Aerial crown-view tile of a tropical tree (Barro Colorado Island, Panama), acquired 20240918:
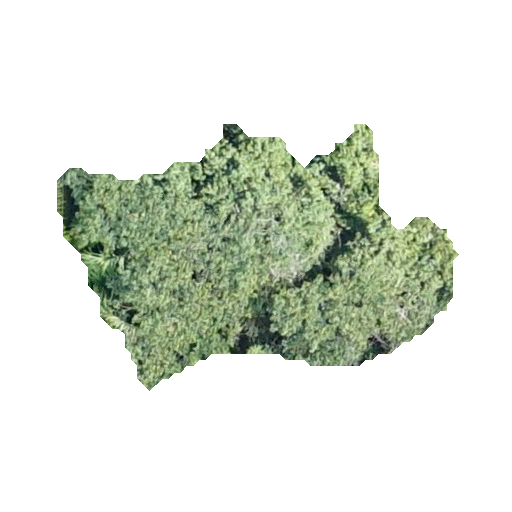
Species: Apeiba tibourbou
GBIF accepted scientific name: Apeiba tibourbou
Crown area: 107.044 m²